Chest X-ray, AP view. Patient: 34 years old, sex M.
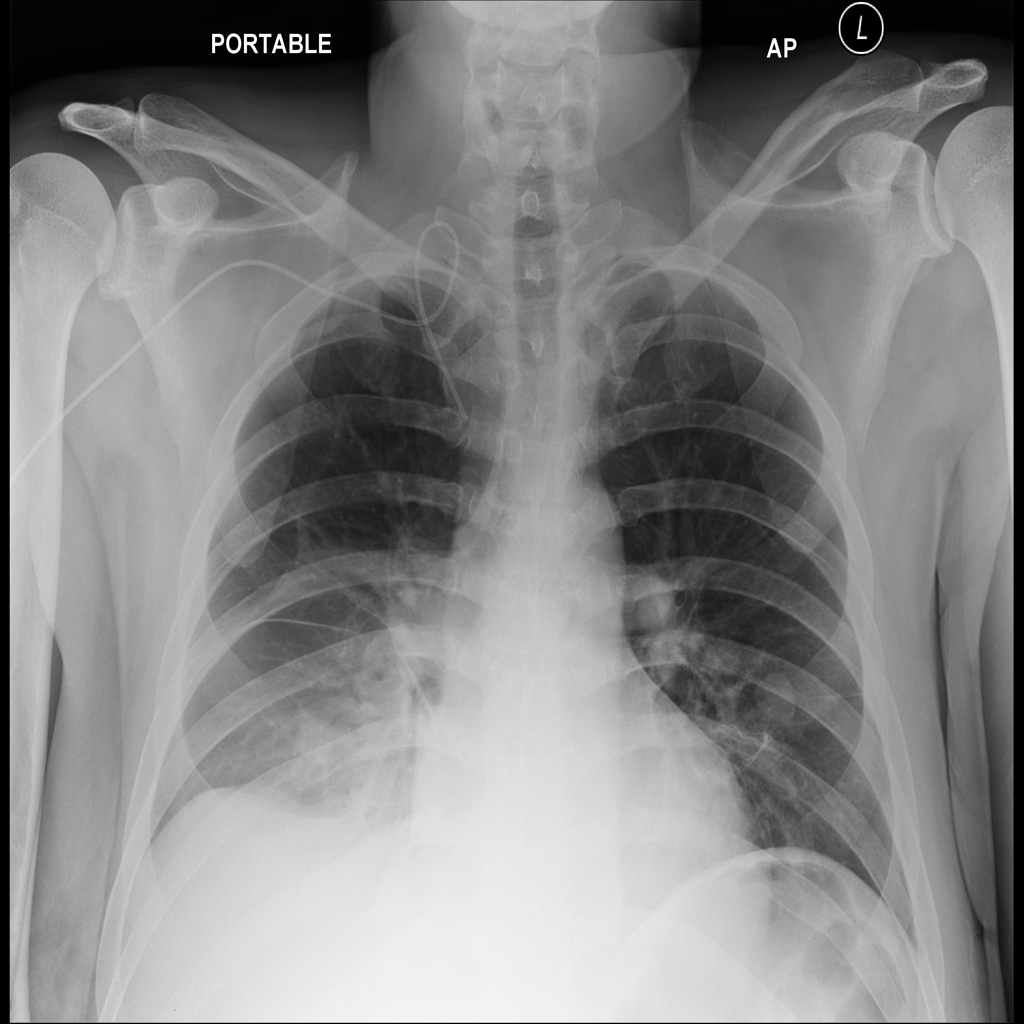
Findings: No Finding